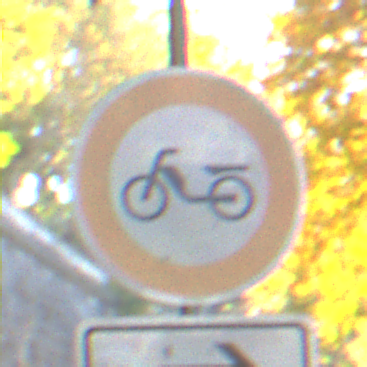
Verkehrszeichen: VerbotMofas
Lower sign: RichtungsangabeDurchPfeile5
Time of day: Midday
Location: Outdoor (Urban)
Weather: Clear
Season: NotSpecified
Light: Natural